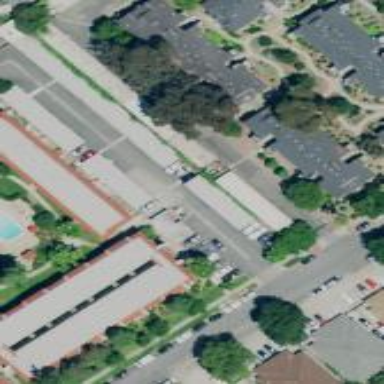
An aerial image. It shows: Group of garages.